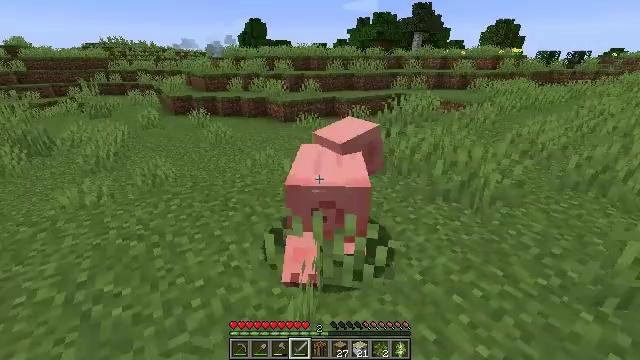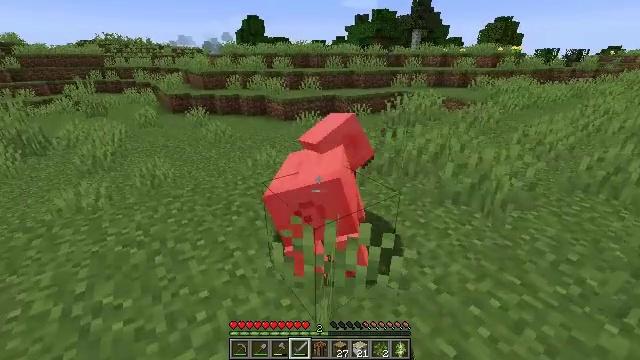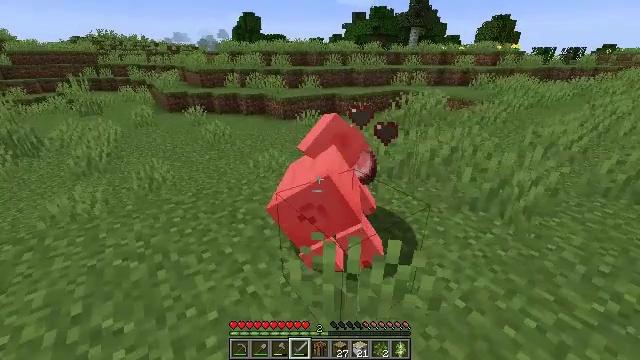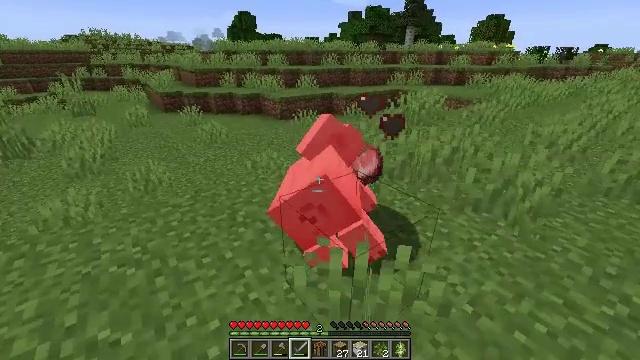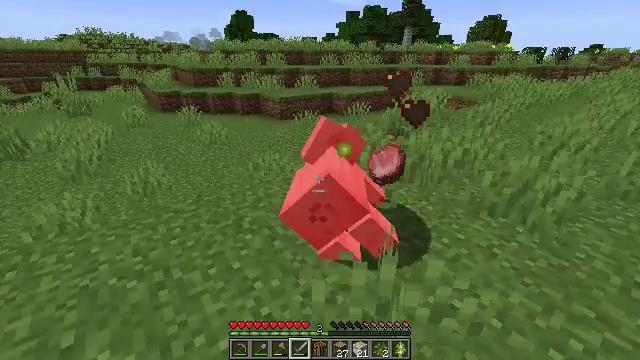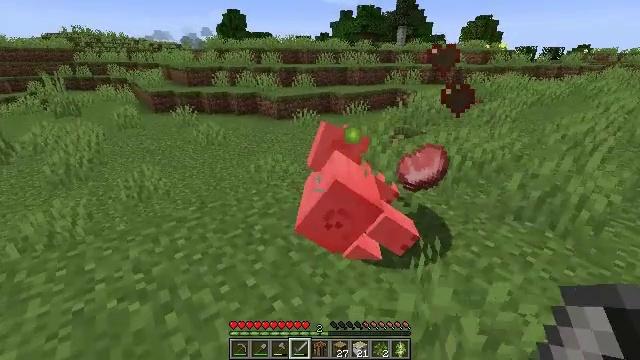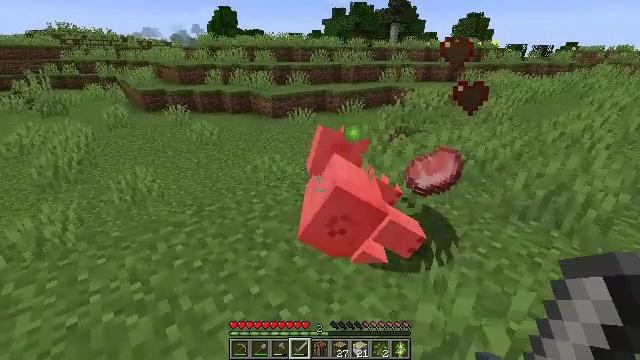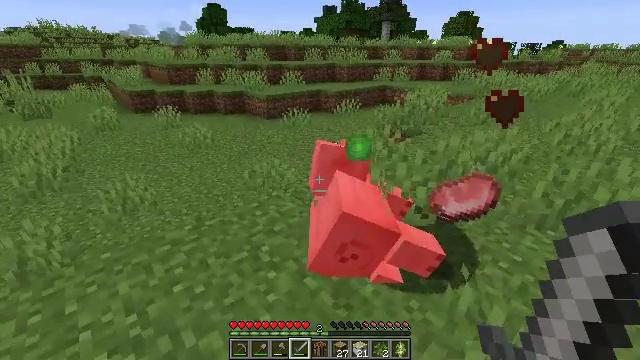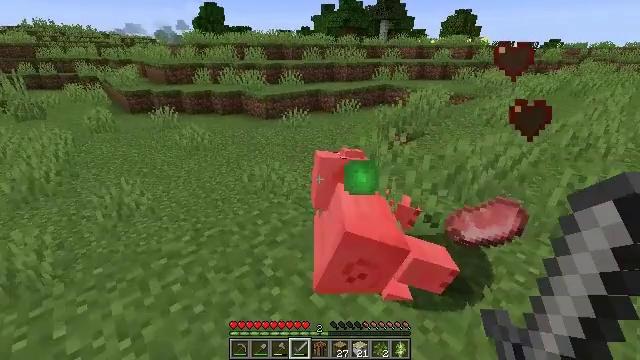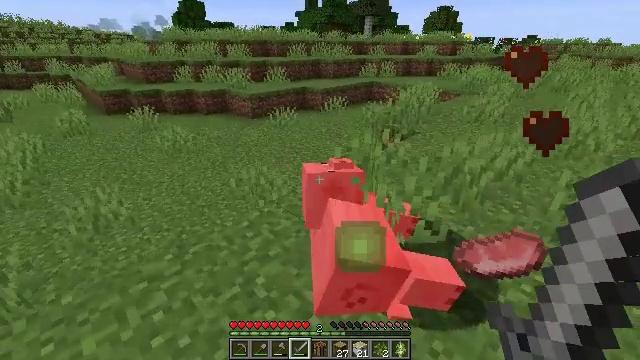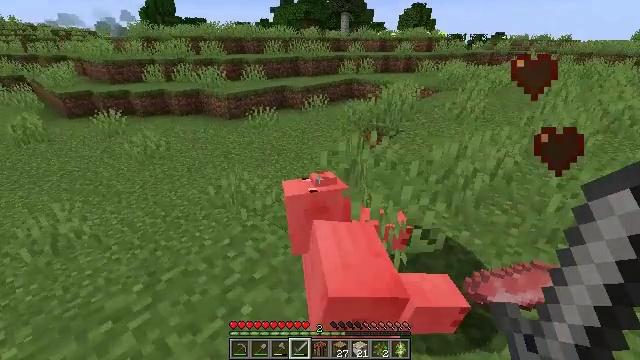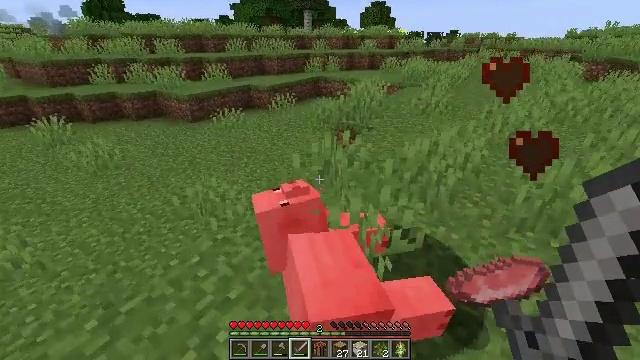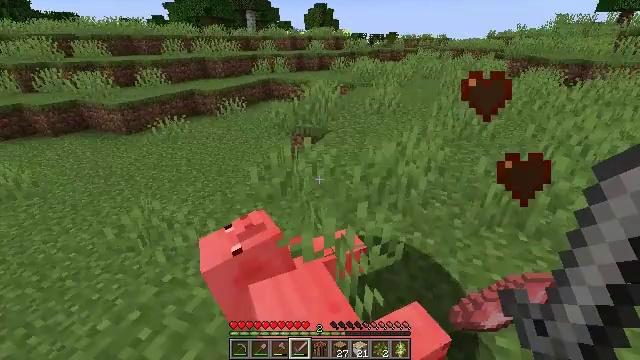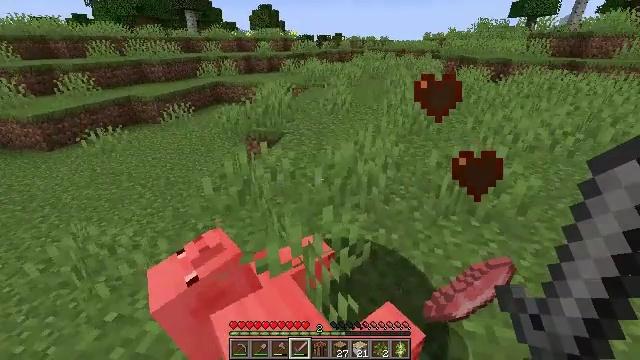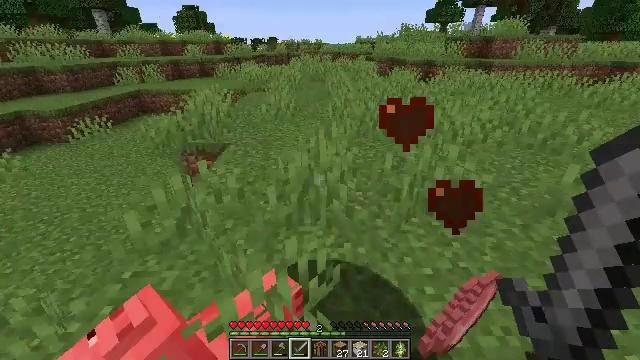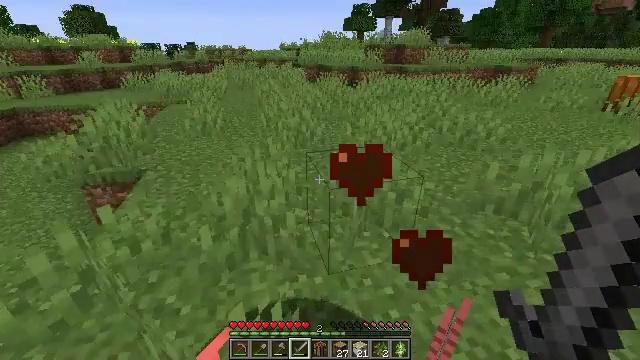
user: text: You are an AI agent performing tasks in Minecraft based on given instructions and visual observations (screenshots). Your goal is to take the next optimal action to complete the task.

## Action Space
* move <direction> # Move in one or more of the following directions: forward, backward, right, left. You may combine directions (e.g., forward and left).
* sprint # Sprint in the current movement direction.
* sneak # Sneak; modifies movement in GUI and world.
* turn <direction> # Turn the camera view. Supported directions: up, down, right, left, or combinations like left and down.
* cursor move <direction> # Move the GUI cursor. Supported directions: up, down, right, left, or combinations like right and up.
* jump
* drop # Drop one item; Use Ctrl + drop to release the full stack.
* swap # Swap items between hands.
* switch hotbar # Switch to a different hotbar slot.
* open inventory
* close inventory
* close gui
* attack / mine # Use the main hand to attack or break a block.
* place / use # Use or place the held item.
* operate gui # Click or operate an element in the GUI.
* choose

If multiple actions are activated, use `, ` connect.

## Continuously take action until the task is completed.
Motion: motion action
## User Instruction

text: Break the yellow bed.
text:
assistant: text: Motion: move forward and move left
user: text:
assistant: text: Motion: move forward and move left
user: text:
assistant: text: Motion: move forward and move left
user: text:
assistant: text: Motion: move forward and move left
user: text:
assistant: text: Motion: move forward and move left, turn right
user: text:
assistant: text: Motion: move forward and move left, turn right
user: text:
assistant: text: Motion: move forward, turn right
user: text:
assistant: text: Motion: move forward
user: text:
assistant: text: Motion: move forward, turn right
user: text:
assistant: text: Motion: move forward, turn right
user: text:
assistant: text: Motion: move forward, turn right
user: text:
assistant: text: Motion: move forward, turn right
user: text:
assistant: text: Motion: move forward, turn right
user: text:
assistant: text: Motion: move forward, turn right
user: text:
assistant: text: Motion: move forward, turn right and up
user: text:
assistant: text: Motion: move forward, turn right and up
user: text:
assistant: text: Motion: move forward, turn right and up
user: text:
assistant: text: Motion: move forward, turn right and up
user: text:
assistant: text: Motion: move forward
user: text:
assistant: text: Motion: move forward
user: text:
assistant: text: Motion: move forward
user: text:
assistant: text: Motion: move forward
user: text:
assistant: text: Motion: move forward
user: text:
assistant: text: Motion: move forward, turn right
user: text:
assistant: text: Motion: move forward, sprint, turn right
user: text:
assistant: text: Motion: move forward, sprint, turn right
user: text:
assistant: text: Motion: move forward, sprint, turn right
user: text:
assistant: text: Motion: move forward, sprint
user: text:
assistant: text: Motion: move forward, sprint
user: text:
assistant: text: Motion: move forward, sprint